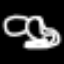
Label: frog